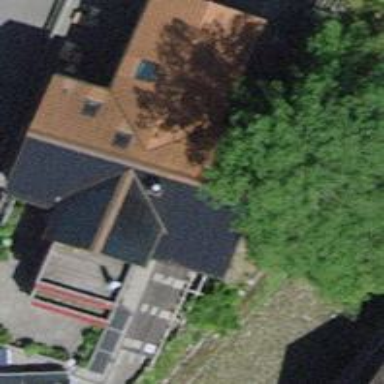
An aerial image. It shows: Café.